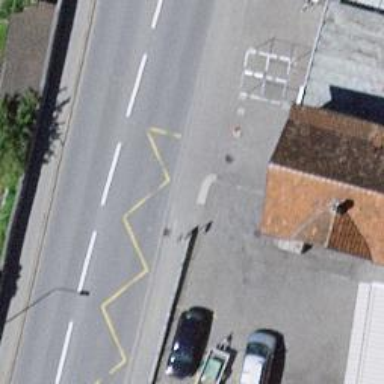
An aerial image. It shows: Bus stop with platform for public transport.